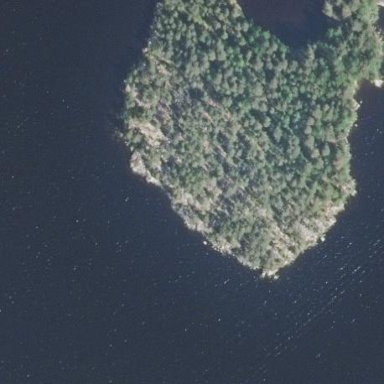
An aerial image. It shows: Islet covered with woodland.